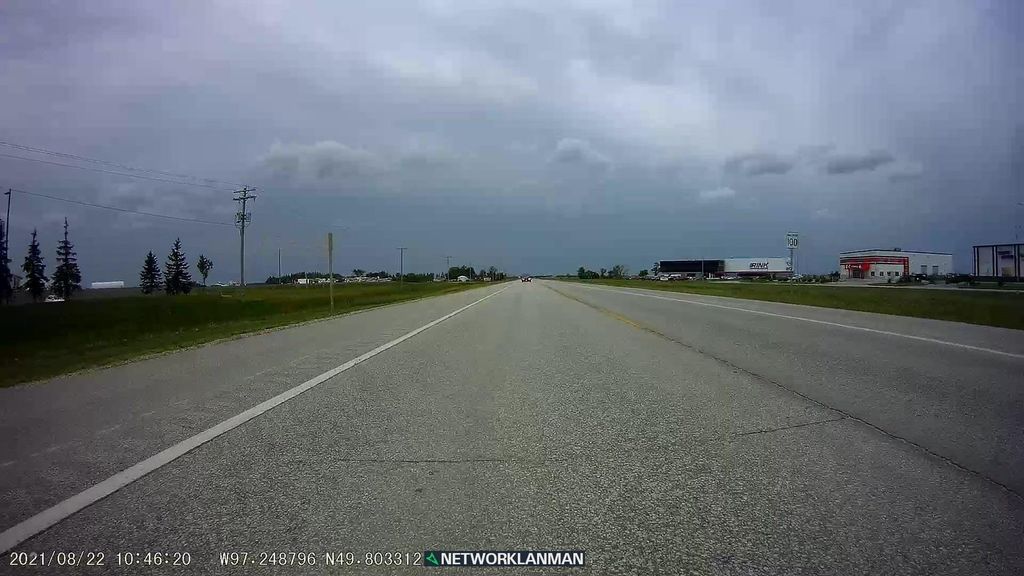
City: winnipeg